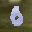
Label: 0